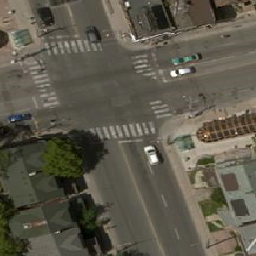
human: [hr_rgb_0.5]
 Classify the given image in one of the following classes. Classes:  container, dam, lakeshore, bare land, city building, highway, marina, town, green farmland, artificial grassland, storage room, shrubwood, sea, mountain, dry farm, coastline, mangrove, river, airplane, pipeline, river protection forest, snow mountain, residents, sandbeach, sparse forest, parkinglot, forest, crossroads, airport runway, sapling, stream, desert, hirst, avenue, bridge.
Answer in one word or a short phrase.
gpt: crossroads